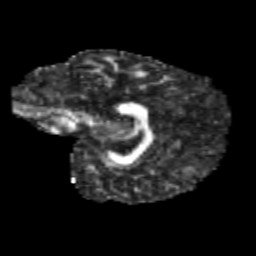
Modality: FA
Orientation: sagittal
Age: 9
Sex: male
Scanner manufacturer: siemens
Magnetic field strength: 3 T
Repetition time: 3.8 s
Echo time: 0.07 s